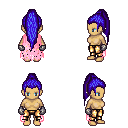
a pixel art fantasy rpg character, female body template, human, tanned skin, pink tattered cape, gold greaves, blue extra-long topknot hairstyle, metal gloves, four views (front, back, left, right), 2x2 character sprite sheet, small pixel art, hard edges, no anti-aliasing